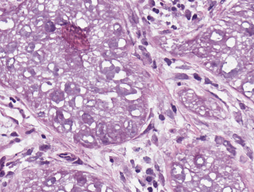
Tumor epithelial tissue: yes
Tumor-associated stroma tissue: yes
Normal tissue: no